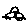
Label: car